Question: <URL>
I want to be able to use python to read a txt file and select the column and row information. The txt in the file is in one single column with the data for the column further down the file like the example below. I have put some additional info in (). I have several different txt files with similar formatting, and so I would love to be able to just replace each file and run them.
My goal is to be able to put the data into a csv or excel file.

Here is a link to the txt file. About 1/3 down you will see in () where the column names are and right below that I have marked where the data for those columns is. There is additional data further down the sheet but I just need to get a good start. I have several similar txt files that I would need to be able to run the code on.
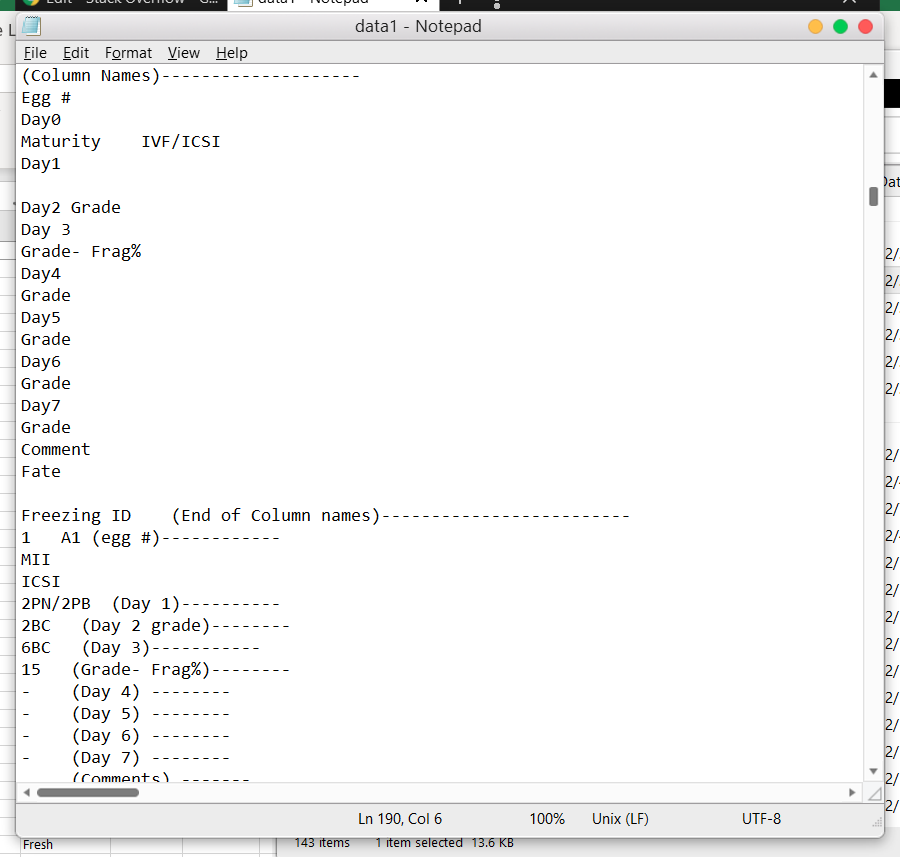
Answer: Performing ETL on what is almost a free format data interface is always ugly and unstable
Approach
1. consider column definitions as meta data
2. find the meta data, get start and end row of this
3. clean up meta data - there are column definitions that don't exist !
4. now have column names
5. consider rest of rows after last meta data row to be actual data
6. reshape() this into an array cols X max possible rows in remaining data
7. do post transform validation logic to filter to what appears to be interesting data set
'''
import pandas as pd
with open("data1.txt") as f:
data = f.read()
# pd.read_csv(io.StringIO(data))
dfraw = pd.DataFrame(data.split("
"))
# find first and last row that contain column meta information
colsi = dfraw.loc[dfraw[0].str.contains("Column")].index
assert len(colsi)==2, "failed to find column labels"
# first stab... based on finding meta information
cols = dfraw.loc[colsi[0]:colsi[1]]
# exclude meta rows that are empty or labeled "Grade"
cols = cols[(cols[0]!="") & (cols[0]!="Grade") & (cols[0]!="(Column Names)--------------------")]
# shift dfraw start row to start of data after column meta data
dfraw = dfraw.loc[colsi[1]+1:].reset_index(drop=True)
# create dataframe with all remaining rows, truncating so reshape does not fail
# using numpy reshape() to transform sets of rows into columns
df = pd.DataFrame(dfraw.loc[:(len(dfraw)-(len(dfraw)%len(cols)))-1].values.reshape(int(len(dfraw)/len(cols)), len(cols)),
columns=cols[0].values)
# filter to valid "Egg #" and Day0 is defined
df = df[(df["Egg #"].str.match("^[0-9]+[ ]+[A-Z][0-9]")) & (df["Day0"].str.strip()!="")]
print(df.to_string(index=False))
'''
## output
'''
Egg # Day0 Maturity IVF/ICSI Day1 Day2 Grade Day 3 Grade- Frag% Day4 Day5 Day6 Day7 Comment Fate Freezing ID (End of Column names)-------------------------
1 A1 (egg #)------------ MII ICSI 2PN/2PB (Day 1)---------- 2BC (Day 2 grade)-------- 6BC (Day 3)----------- 15 (Grade- Frag%)-------- - (Day 4) -------- - (Day 5) -------- - (Day 6) -------- - (Day 7) -------- (Comments) ------- F (Fate) A102519-01EV (Freezing ID)-------------
2 A2 MII ICSI 2PN/2PB 5B 12B 10 - - - - F B102519-01EV
3 A3 MII ICSI 2PN/2PB 5B 8B 10 - - - - ET
4 A4 MII ICSI 2PN/2PB 5B 10A 0 - - - - ET
5 B1 MII ICSI 2PN/2PB 5BC 8BC 10 - - - - F A102519-01EV
6 B2 MI MII/ICSI 2PN/2PB SAME - SAME - - - D
'''